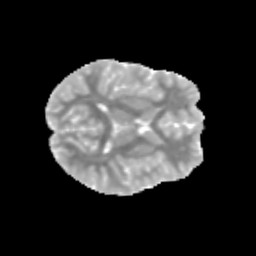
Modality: MD
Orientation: axial
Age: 13
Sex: male
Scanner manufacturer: siemens
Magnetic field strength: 3 T
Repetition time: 3.8 s
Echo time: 0.07 s